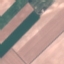
Land use / land cover: AnnualCrop